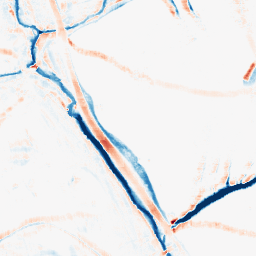
Category: morphological
Decomposition family: morphological_square
Decomposition parameters: operation: average
size: 10
Upsampling method: quadratic
Upsampling parameters: scale: 2
Upsampling scale: 2